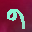
Label: 9